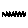
Label: zigzag